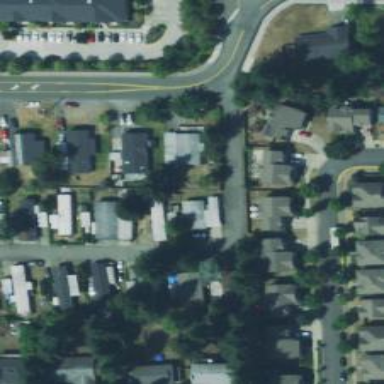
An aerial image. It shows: Living street.